Milling tool wear sample.
Tool blade image: 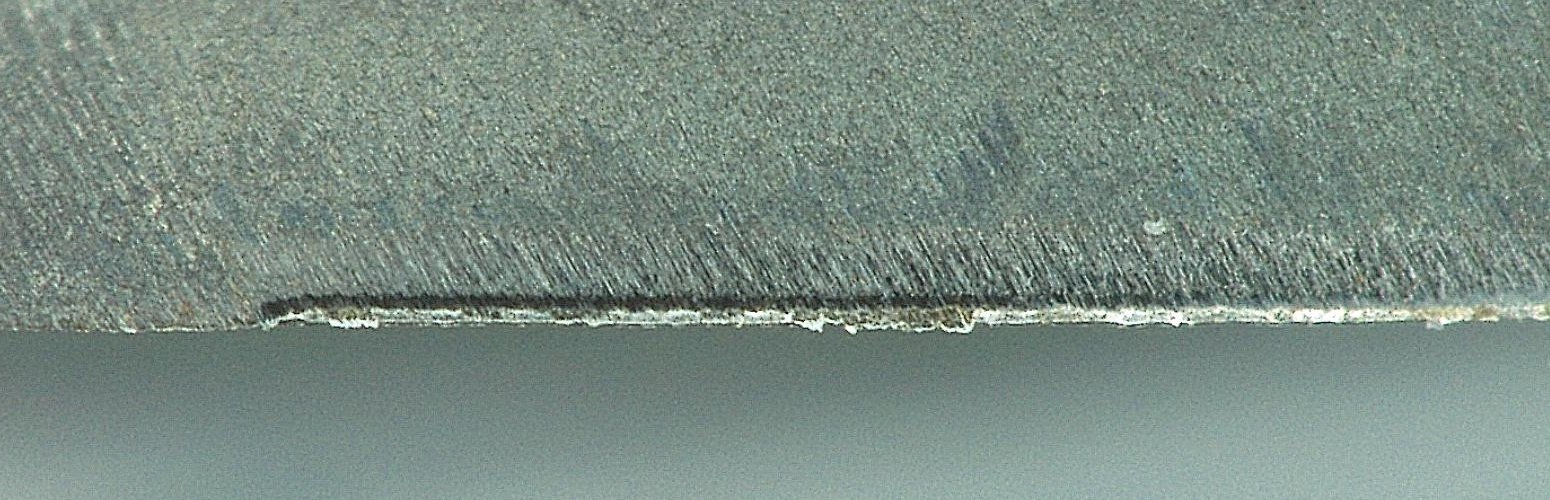
Chip image: 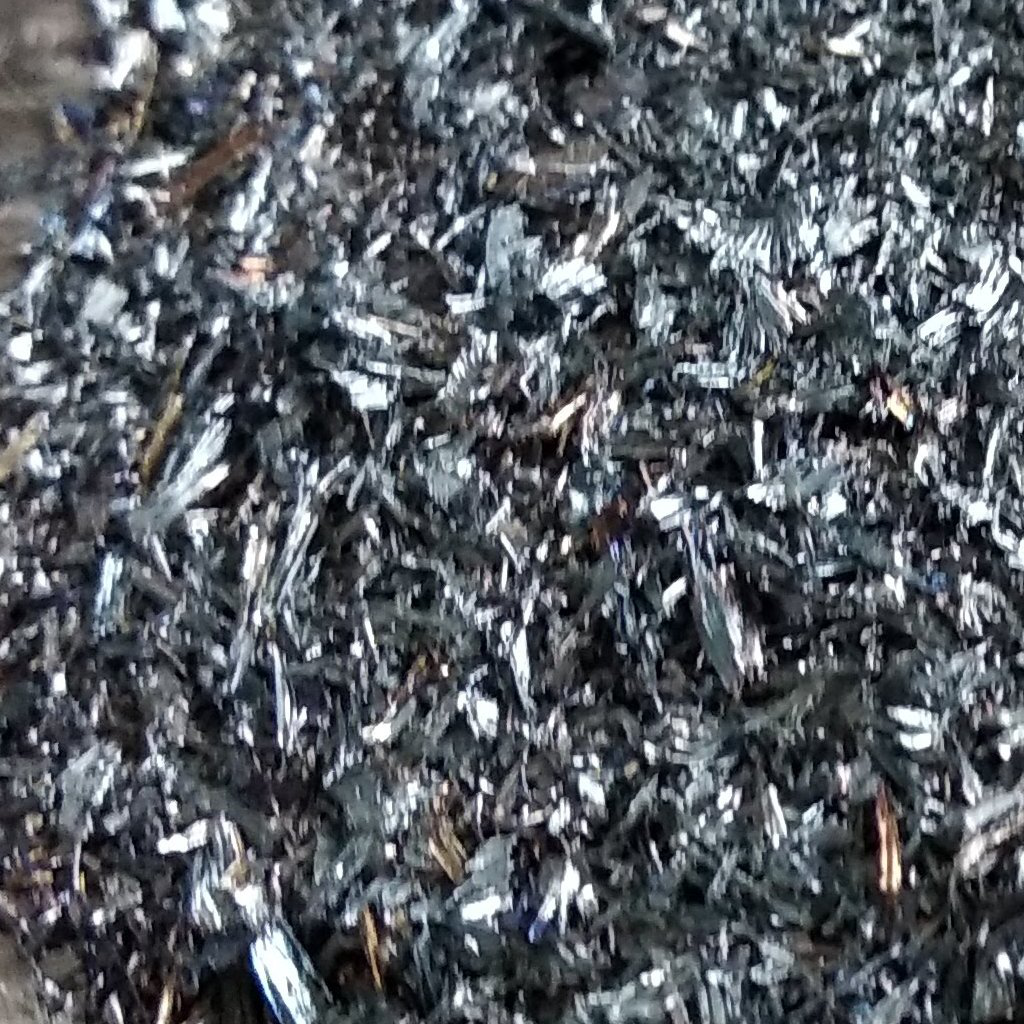
Workpiece image: 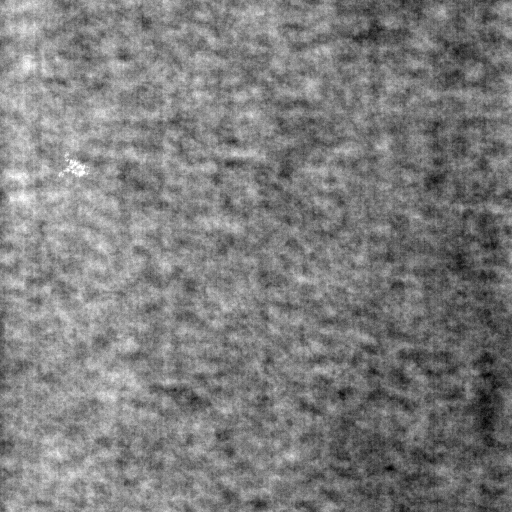
Tool wear state: dulled
Gaps: 10.02
Flank wear: 74.95
Overhang: 18.58
Force-signal Mel-spectrograms (X, Y, Z axes): 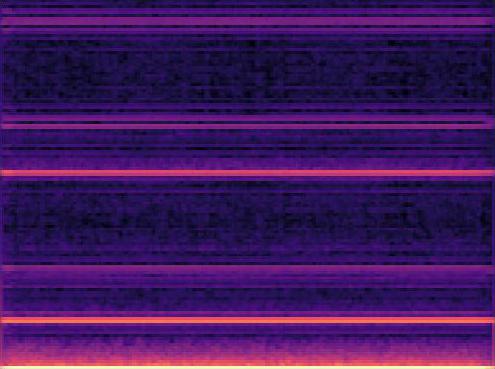 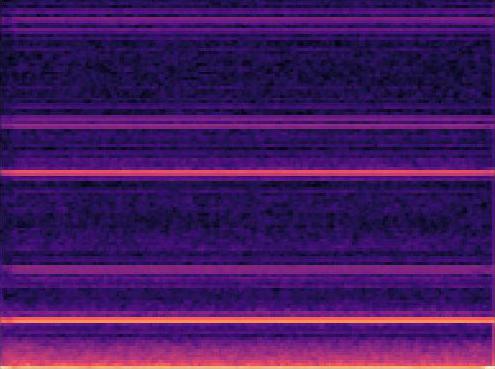 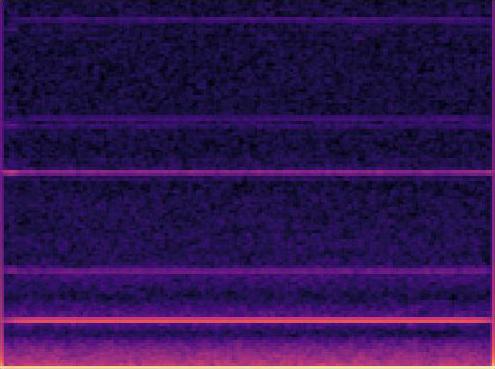
Force-signal scalograms (X, Y, Z axes): 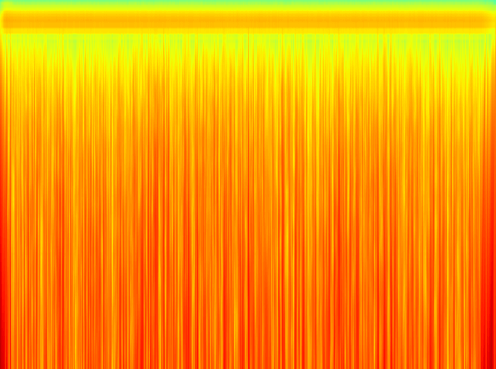 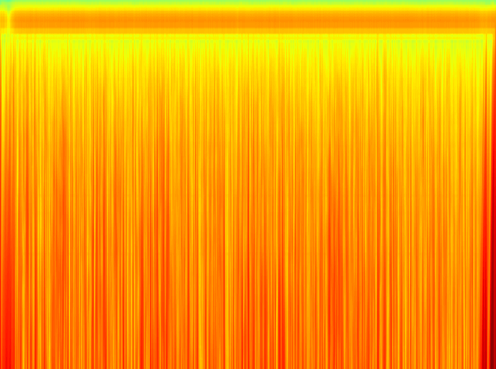 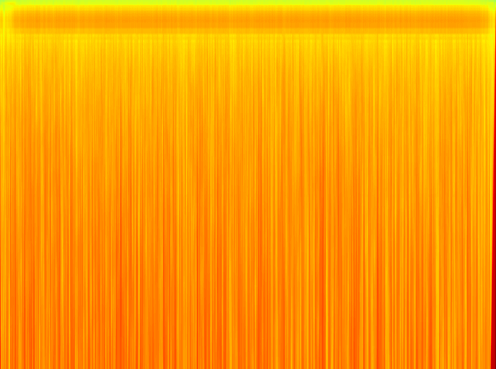
Force phase: steady_state_stabilization_wear